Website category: book
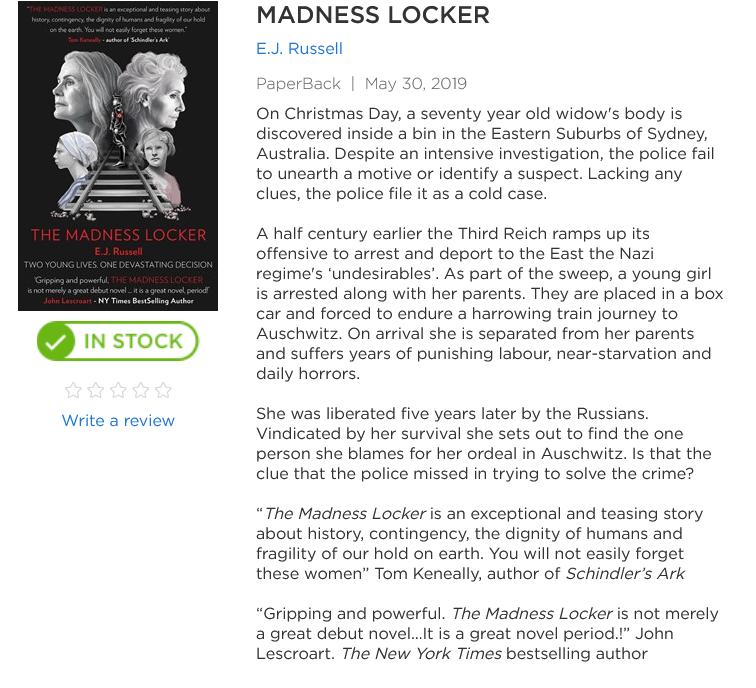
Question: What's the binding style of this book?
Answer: PaperBack

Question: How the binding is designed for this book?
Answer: PaperBack

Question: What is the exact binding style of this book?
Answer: PaperBack

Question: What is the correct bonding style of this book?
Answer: PaperBack

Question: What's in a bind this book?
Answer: PaperBack

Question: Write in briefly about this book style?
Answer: PaperBack

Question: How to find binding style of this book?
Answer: PaperBack

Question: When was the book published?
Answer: May 30, 2019

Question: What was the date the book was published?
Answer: May 30, 2019

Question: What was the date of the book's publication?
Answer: May 30, 2019

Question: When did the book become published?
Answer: May 30, 2019

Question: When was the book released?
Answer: May 30, 2019

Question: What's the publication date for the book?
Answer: May 30, 2019